Interaction volume radius: 5 \u00c5
Interaction volume height: 25 \u00c5
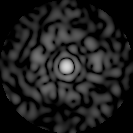
Disorder parameter: 0.8549